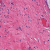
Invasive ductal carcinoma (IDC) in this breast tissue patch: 0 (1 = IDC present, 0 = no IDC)